Question: When I used 'rails server' command, found following errors in terminal. It shows that "could not find a JavaScript runtime". I am newbie in ROR and don't know to configure different files. I Google and found solutions of this problem <URL>. Still I am not getting the things. Please suggest some solutions.

Ruby and Rail versions on my system
Ruby version:- ruby 1.8.7 , Rails version:- Rails 3.2.6
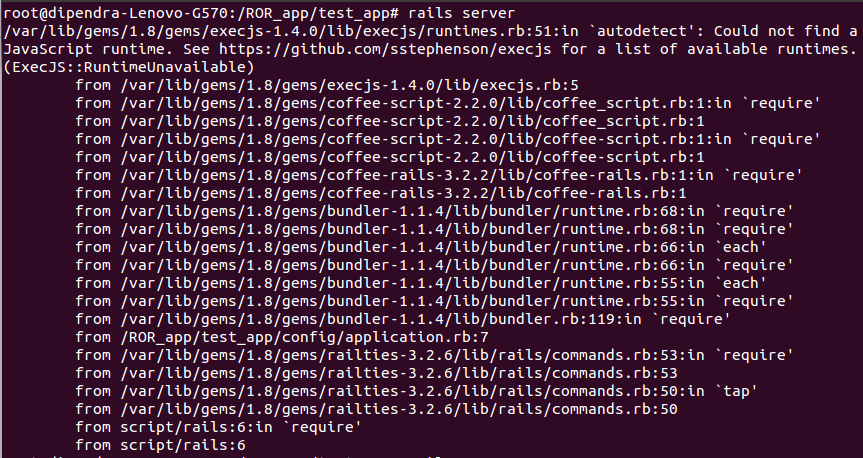
Answer: I suppose you lack executable on your system/
Haven't you try to run 'gem install execjs' or 'bundle install'(from your project directory) in console?
Also visit <URL> and try instaling any of JS runtimes supported.
I was able to reproduce your error (with ruby 1.9.2). Just add 'gem 'therubyracer'' to your Gemfile and run 'bundle install'. For some weird reason ROR is not working out of the box on Ubuntu. See <URL> and search for word for more info.
PS
Please put your Gemfile here. This might help.